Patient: sex F, age 73
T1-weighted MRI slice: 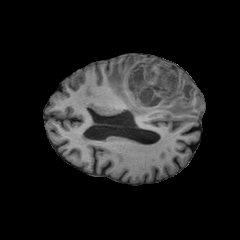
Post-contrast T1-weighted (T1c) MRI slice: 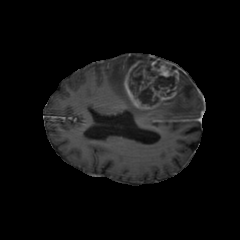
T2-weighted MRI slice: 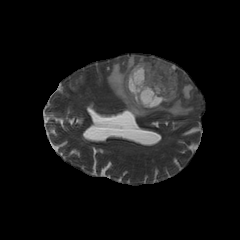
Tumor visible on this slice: yes
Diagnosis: Glioblastoma, IDH-wildtype
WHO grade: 4